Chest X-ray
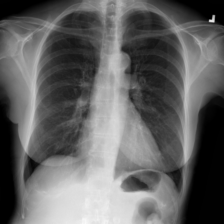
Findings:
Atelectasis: negative
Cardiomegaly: negative
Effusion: negative
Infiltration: positive
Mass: negative
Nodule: negative
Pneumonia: negative
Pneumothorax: negative
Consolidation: negative
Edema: negative
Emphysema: negative
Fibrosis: negative
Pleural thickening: negative
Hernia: negative